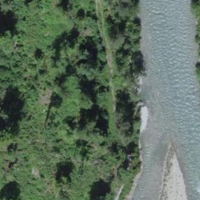
EUNIS habitat code: 44
Species observed at this site:
Fagus sylvatica